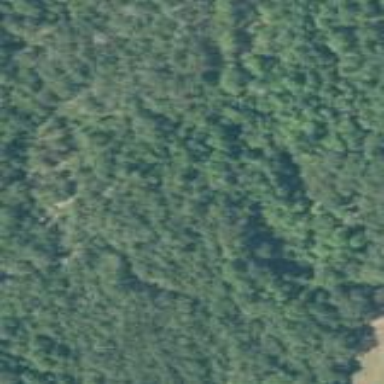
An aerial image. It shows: Mixed woodland with various types of leaves.